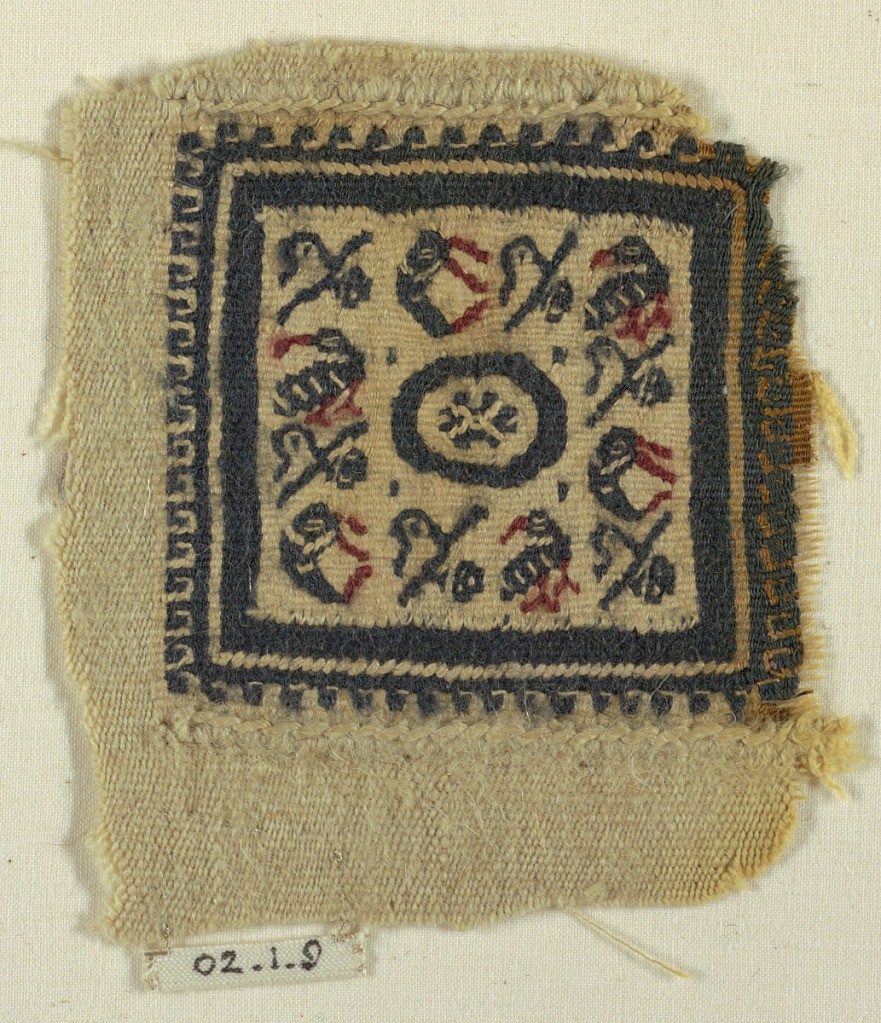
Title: Fragment
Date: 9th–11th century
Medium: linen, wool Technique: slit tapestry with supplementary wrapping.
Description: Square with small figures (birds? fish?) around a central blue oval.